Interaction volume radius: 5 \u00c5
Interaction volume height: 10 \u00c5
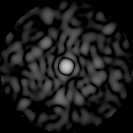
Disorder parameter: 0.8985